Aerial crown-view tile of a tropical tree (Barro Colorado Island, Panama), acquired 20250317:
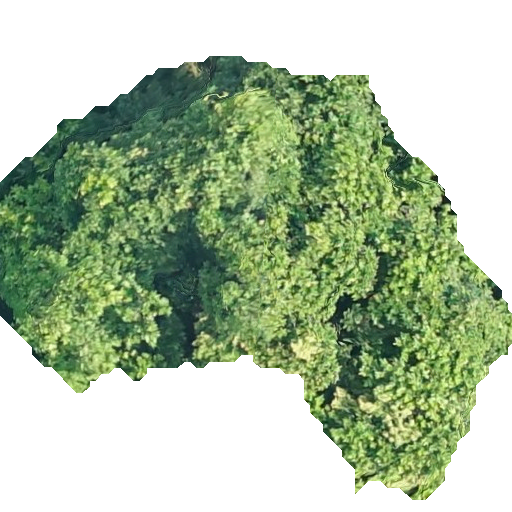
Species: Anacardium excelsum
GBIF accepted scientific name: Anacardium excelsum
Crown area: 209.497 m²